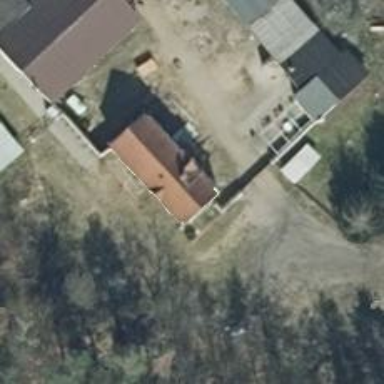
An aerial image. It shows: Simple house.